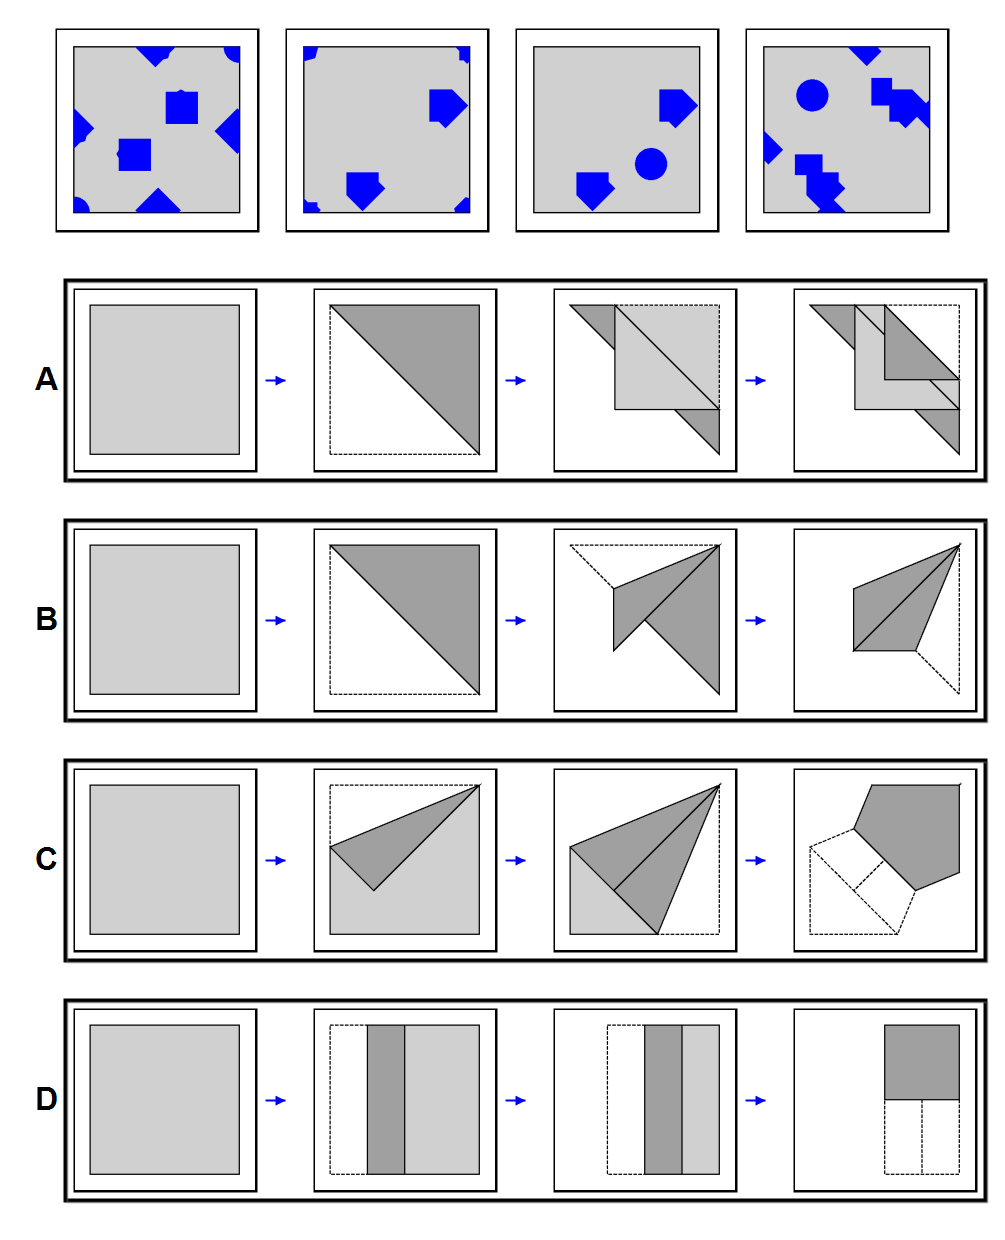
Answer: B